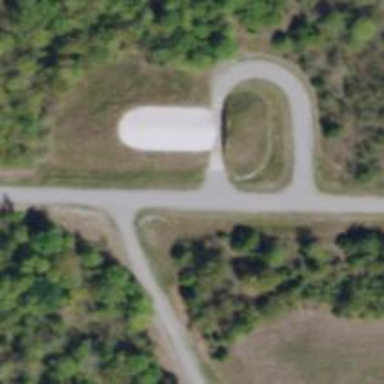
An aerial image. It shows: Military bunker.